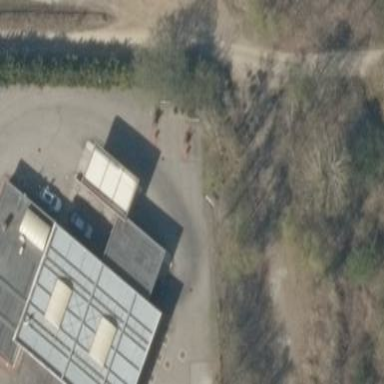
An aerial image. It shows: Fuel station with roof.